Question: Am displaying images in a table view controller where the images are rendered from the URL as XML file. It works well with listing images as scroll view. Now i want to select a particular image and the window should show the selected Cell images alone. For this do i need to get the Cell value. If so how can i get the particular cell value and display its corresponding images as a collection view in next window.
Kindly suggest me an idea. For your better understanding i pasted below an image how my storyboard currently looks and how i need an output.

Hope you understand my problem.
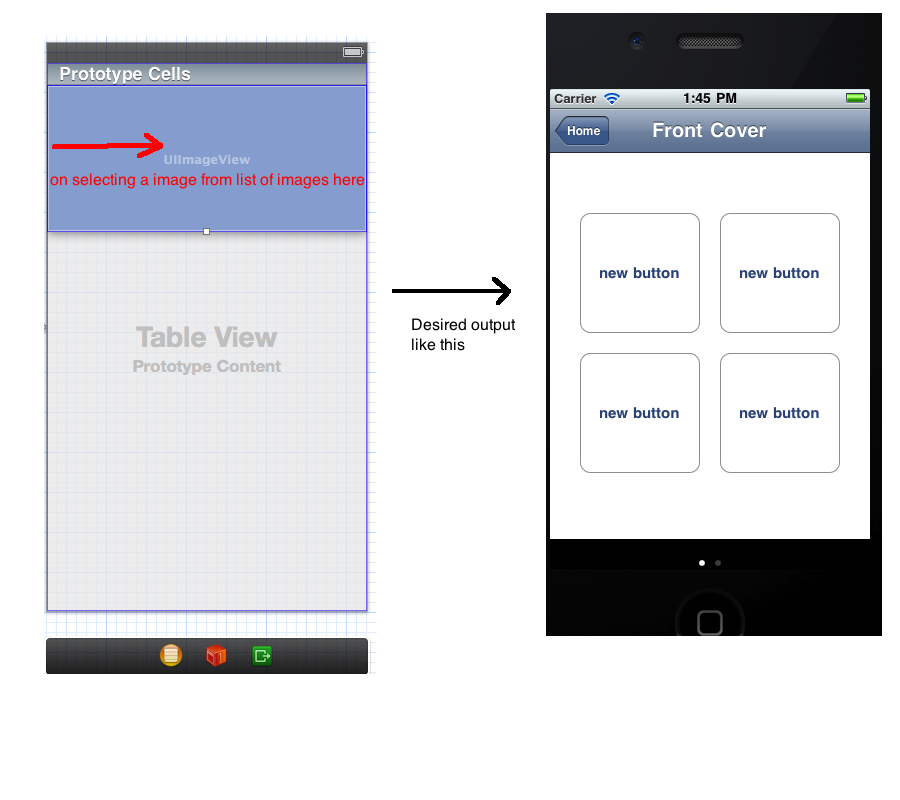
Answer: '''
-(void)tableView:(UITableView *)tableView didSelectRowAtIndexPath:(NSIndexPath *)indexPath
{
// here we get the cell from the selected row.
UITableViewCell *selectedCell=[tableView cellForRowAtIndexPath:indexPath];
// perform required operation
UIImage * image =selectedCell.image;
// use the image in the next window using view controller instance of that view.
}
'''